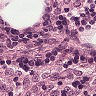
Metastatic tissue present: no